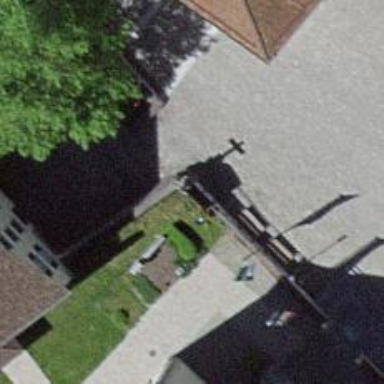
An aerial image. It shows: Historic wayside cross.